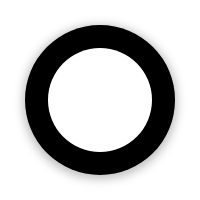
Cursor type: arrow
OS/theme: linux-google-cursor
Variant: white